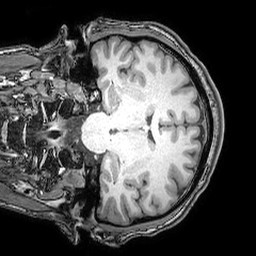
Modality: T1w
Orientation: coronal
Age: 25
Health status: ill
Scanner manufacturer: philips
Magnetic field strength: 3 T
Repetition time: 0.007 s
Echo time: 0.0035 s